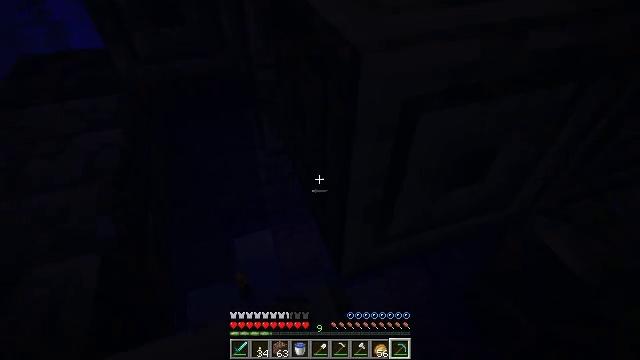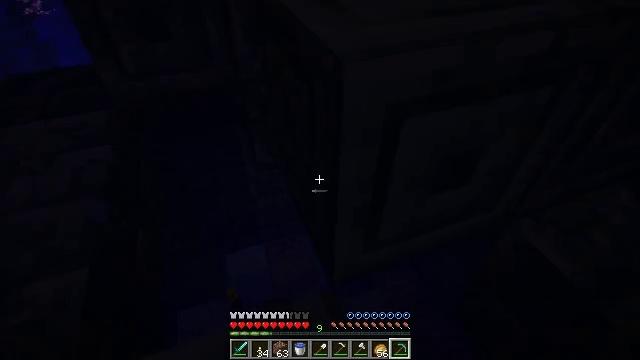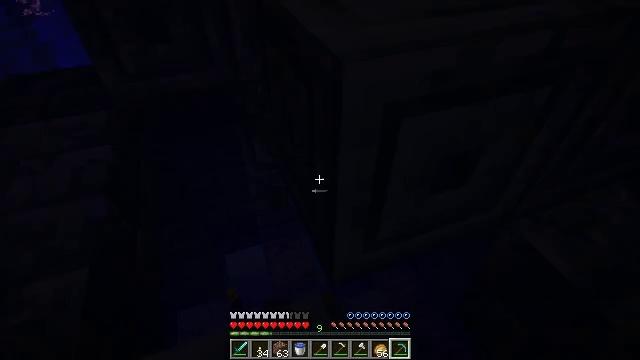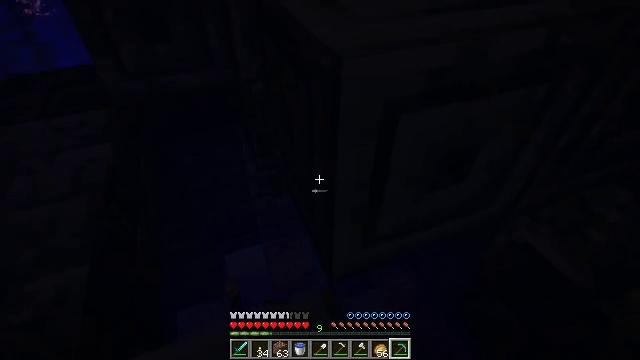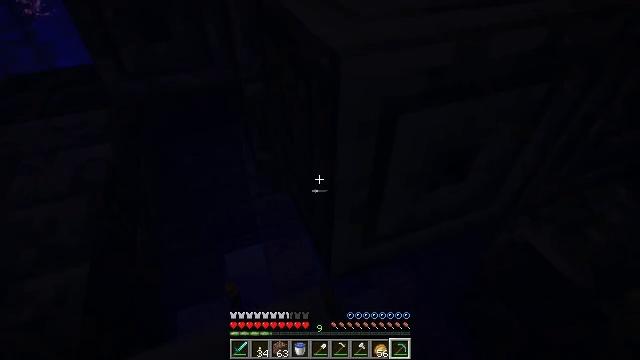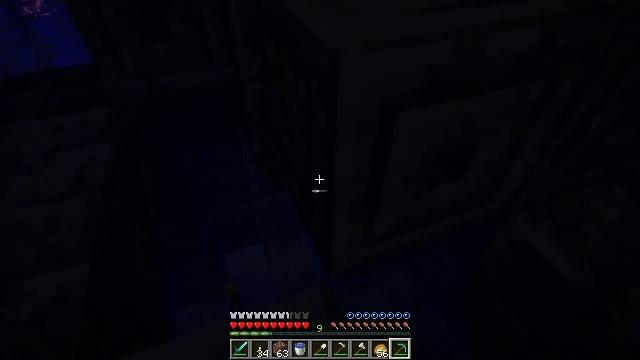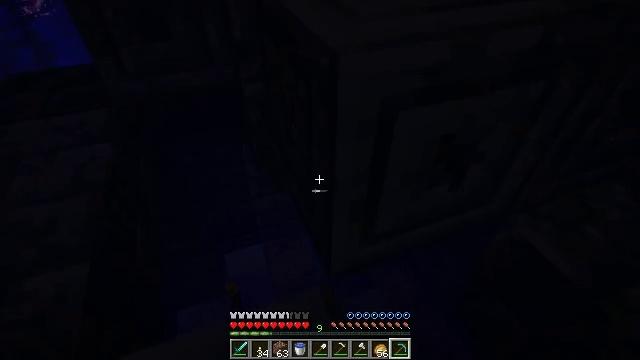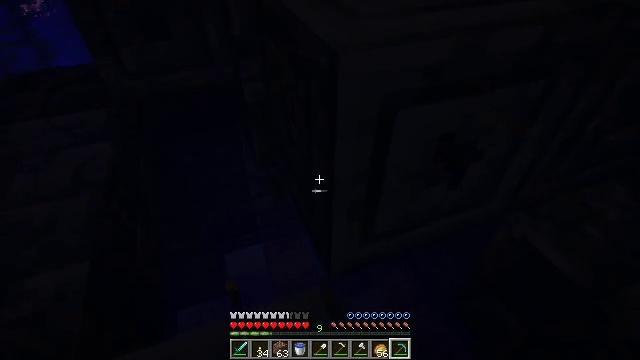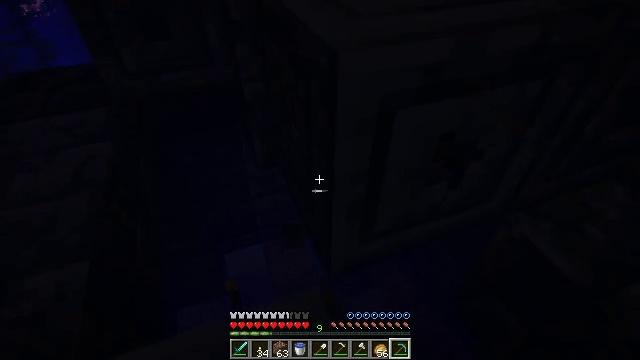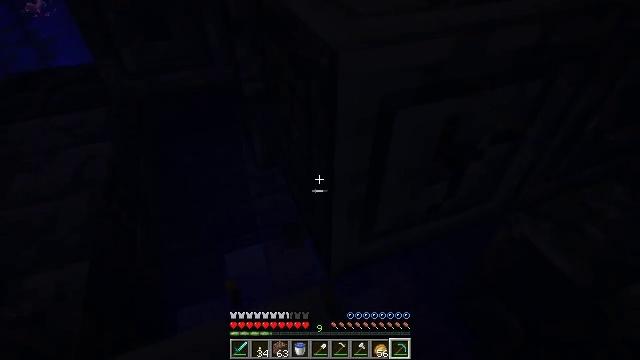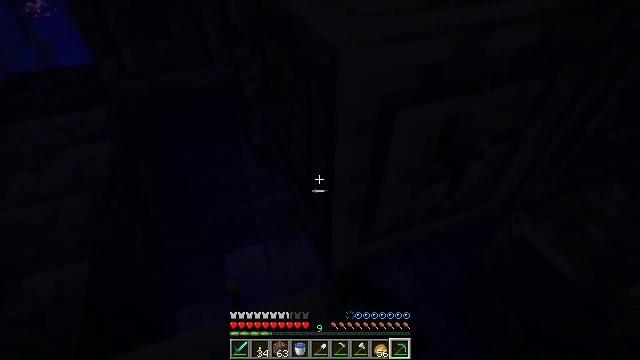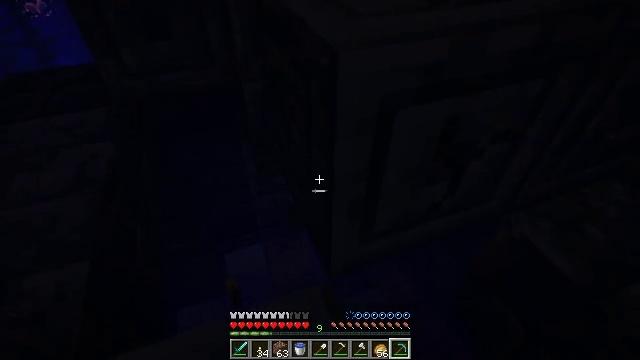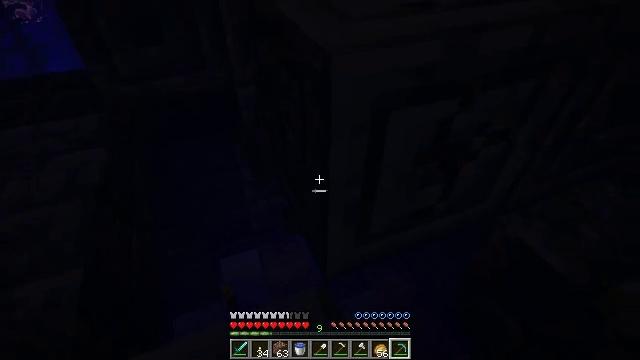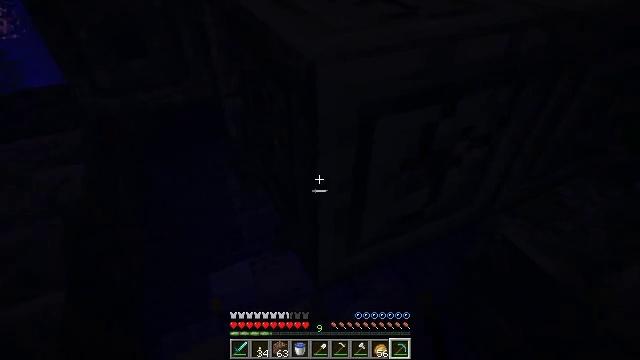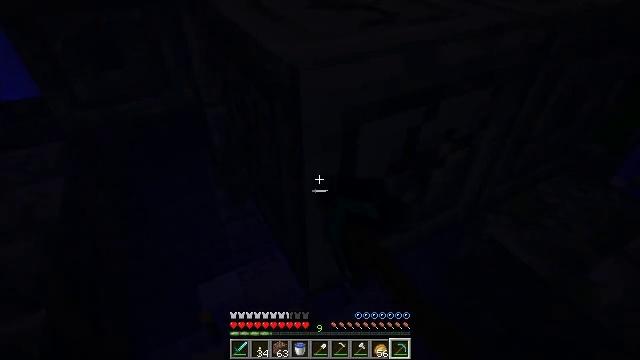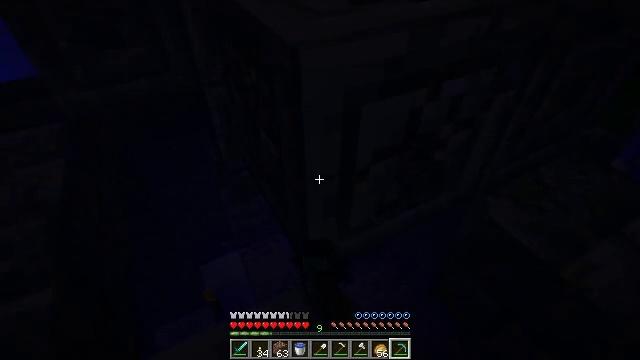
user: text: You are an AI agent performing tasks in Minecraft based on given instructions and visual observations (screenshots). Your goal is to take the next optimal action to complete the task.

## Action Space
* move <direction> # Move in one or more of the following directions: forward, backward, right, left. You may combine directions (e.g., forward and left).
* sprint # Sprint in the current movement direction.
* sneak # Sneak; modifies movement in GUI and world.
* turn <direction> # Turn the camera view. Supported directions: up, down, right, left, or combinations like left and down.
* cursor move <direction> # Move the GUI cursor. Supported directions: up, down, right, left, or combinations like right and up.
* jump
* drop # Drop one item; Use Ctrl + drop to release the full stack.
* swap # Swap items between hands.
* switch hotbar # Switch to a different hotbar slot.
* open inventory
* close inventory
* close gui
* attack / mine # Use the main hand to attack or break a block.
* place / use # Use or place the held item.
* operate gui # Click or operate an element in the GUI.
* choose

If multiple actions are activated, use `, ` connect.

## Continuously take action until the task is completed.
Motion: motion action
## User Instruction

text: Collect chiseled stone bricks for building.
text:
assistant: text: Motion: sneak, turn right and up, attack / mine
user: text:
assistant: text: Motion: sneak, attack / mine
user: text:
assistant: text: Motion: sneak, attack / mine
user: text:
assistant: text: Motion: sneak, attack / mine
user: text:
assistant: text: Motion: sneak, attack / mine
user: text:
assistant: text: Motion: sneak, attack / mine
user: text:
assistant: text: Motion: sneak, attack / mine
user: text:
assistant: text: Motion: sneak, attack / mine
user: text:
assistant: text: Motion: sneak, attack / mine
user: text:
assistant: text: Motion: sneak, attack / mine
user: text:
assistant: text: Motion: sneak, attack / mine
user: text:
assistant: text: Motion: sneak, turn right, attack / mine
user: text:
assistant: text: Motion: sneak, turn right and up, attack / mine
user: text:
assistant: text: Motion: sneak, turn right and up, attack / mine
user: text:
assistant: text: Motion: sneak, turn down, attack / mine
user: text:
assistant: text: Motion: sneak, attack / mine
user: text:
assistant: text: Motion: sneak, attack / mine
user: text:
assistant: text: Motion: sneak, attack / mine
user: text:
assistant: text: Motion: sneak, attack / mine
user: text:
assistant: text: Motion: sneak, attack / mine
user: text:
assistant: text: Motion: sneak, attack / mine
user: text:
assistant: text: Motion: sneak, attack / mine
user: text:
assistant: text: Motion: sneak, turn up, attack / mine
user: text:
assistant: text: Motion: sneak, attack / mine
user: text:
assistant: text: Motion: sneak, turn left, attack / mine
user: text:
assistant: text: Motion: sneak, attack / mine
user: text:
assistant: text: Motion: sneak, attack / mine
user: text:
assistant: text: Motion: sneak, attack / mine
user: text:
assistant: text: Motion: sneak, attack / mine
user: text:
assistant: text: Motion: sneak, attack / mine